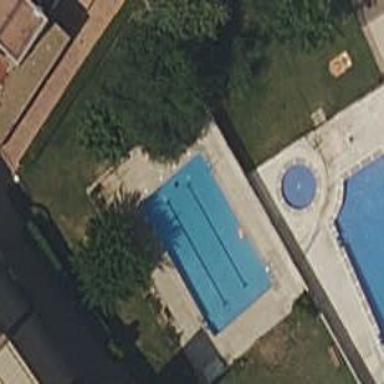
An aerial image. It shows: Swimming pool located in leisure land.